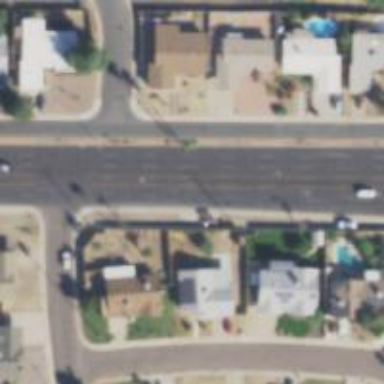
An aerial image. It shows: Secondary road with asphalt surface and sidewalk on the left.